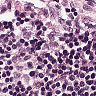
Metastatic tissue present: no